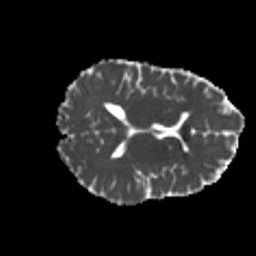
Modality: MD
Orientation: axial
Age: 23
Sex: female
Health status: healthy
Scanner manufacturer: philips
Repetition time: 7.39 s
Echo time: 0.08599 s